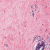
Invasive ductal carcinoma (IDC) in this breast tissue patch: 0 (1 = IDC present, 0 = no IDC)